Question: I'm trying to make underline line color change for 'EditText' (it will be used for input's validation, so it must be able to change in runtime).
I'm using AppCompat library. The problem is that on API 21 and above, I see transparent black line (gray overlay), instead of bolded version.
How to make it the same as in API 16?
I used this code to change tint:
'''
final Drawable originalDrawable = view.getBackground();
final Drawable wrappedDrawable = DrawableCompat.wrap(originalDrawable);
DrawableCompat.setTint(wrappedDrawable, Color.RED);
setBackground(view,wrappedDrawable);
'''

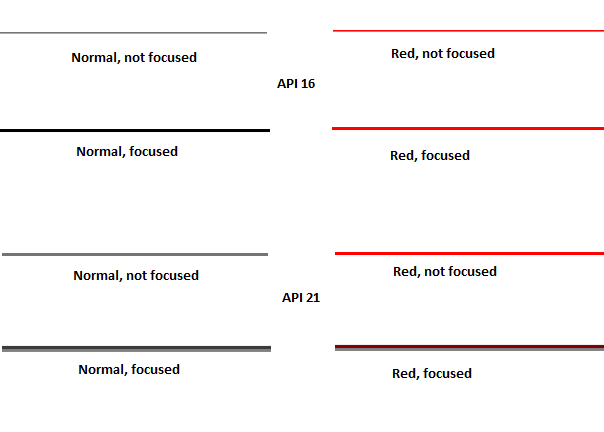
Answer: Solution found by adding these lines to my theme:
'''
<item name="editTextStyle">@style/Base.V7.Widget.AppCompat.EditText</item>
<item name="editTextBackground">@drawable/abc_edit_text_material</item>
'''